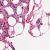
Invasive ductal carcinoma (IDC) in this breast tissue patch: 1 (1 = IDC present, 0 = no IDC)